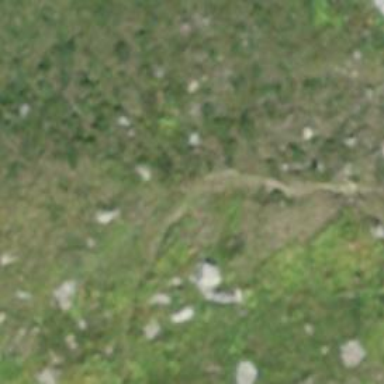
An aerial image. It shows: Ground path.